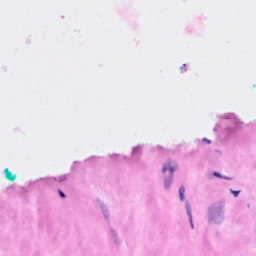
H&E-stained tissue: Breast